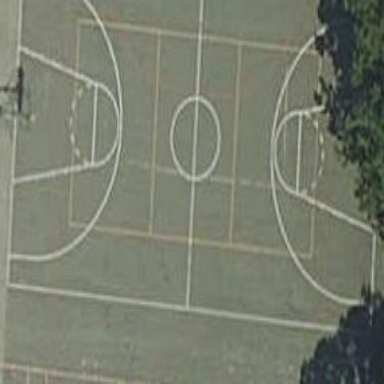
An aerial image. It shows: Concrete basketball court on leisure land pitch.